Interaction volume radius: 10 \u00c5
Interaction volume height: 10 \u00c5
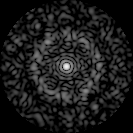
Disorder parameter: 0.8025